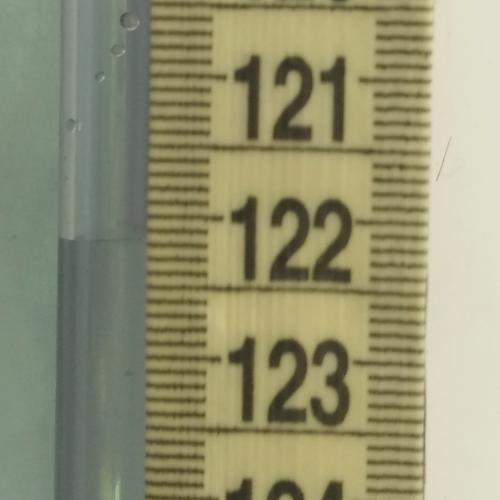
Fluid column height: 122.2 cm